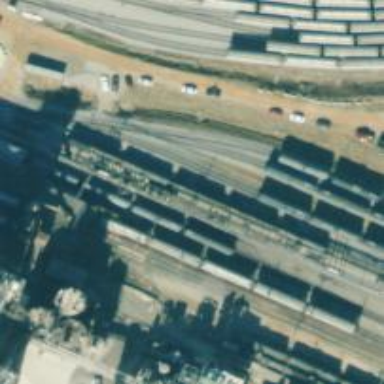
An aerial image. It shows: Rail spur service.